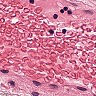
Metastatic tissue present: no